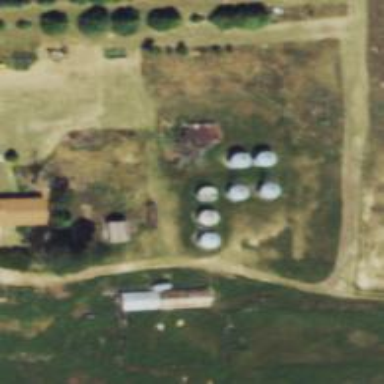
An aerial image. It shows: Silo.